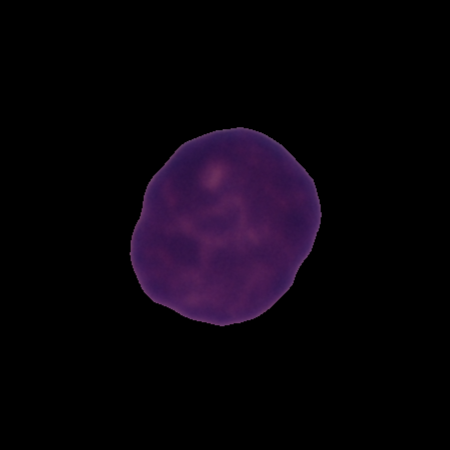
Label: healthy